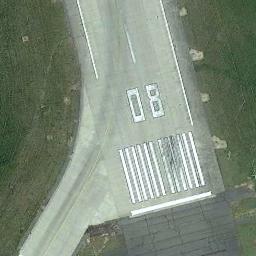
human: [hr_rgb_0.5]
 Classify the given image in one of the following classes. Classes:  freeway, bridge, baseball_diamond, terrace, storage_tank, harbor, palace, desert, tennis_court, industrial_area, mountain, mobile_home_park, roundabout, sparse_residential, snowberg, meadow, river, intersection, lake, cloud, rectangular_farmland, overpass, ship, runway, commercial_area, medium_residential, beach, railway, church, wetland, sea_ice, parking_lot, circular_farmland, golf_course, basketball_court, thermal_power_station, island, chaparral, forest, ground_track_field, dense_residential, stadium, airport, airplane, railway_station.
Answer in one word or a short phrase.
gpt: runway